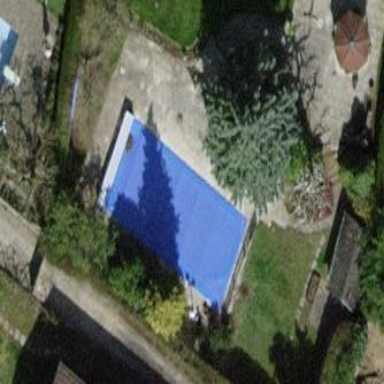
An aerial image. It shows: Swimming pool located in leisure land.